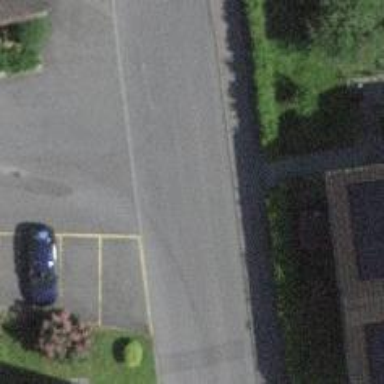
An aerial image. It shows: Kerb serving as barrier.